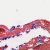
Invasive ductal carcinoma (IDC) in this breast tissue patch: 0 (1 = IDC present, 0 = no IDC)